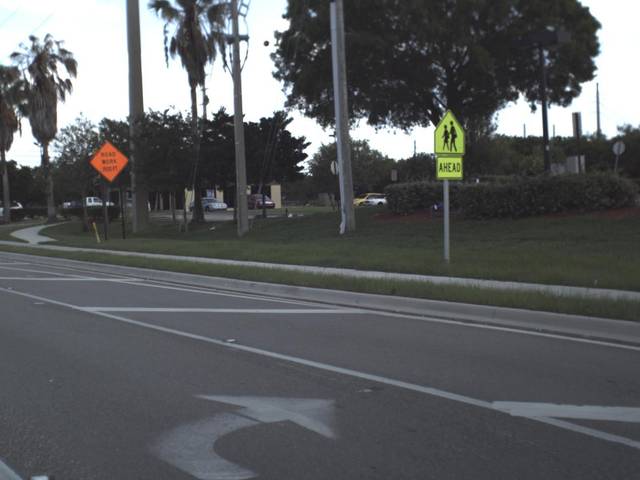
Region: United States
Coordinates: 27.895, -82.78